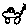
Label: car